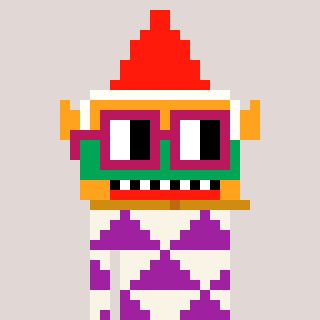
a pixel art character with square dark red glasses, a gnome-shaped head and a magenta-colored body on a warm background